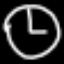
Label: clock